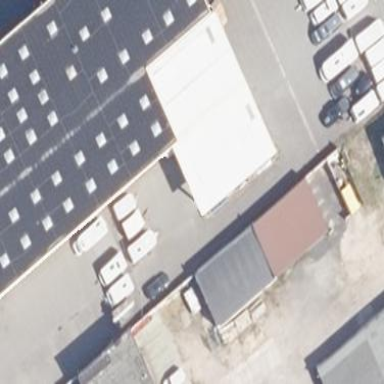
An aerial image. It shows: Commercial building.